Interaction volume radius: 5 \u00c5
Interaction volume height: 25 \u00c5
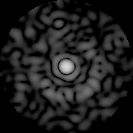
Disorder parameter: 0.8579